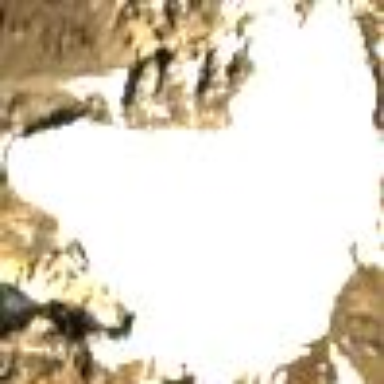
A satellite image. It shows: Stunning view of glacier.